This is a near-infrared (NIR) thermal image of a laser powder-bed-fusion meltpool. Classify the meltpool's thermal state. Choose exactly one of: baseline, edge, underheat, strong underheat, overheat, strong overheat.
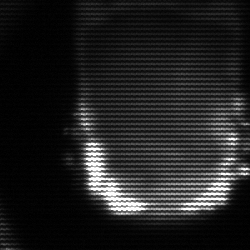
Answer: baseline